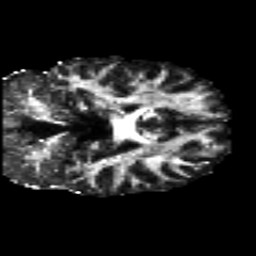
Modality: FA
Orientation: coronal
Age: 24
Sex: male
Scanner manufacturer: siemens
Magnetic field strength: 3 T
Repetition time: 8.8 s
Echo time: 0.085 s